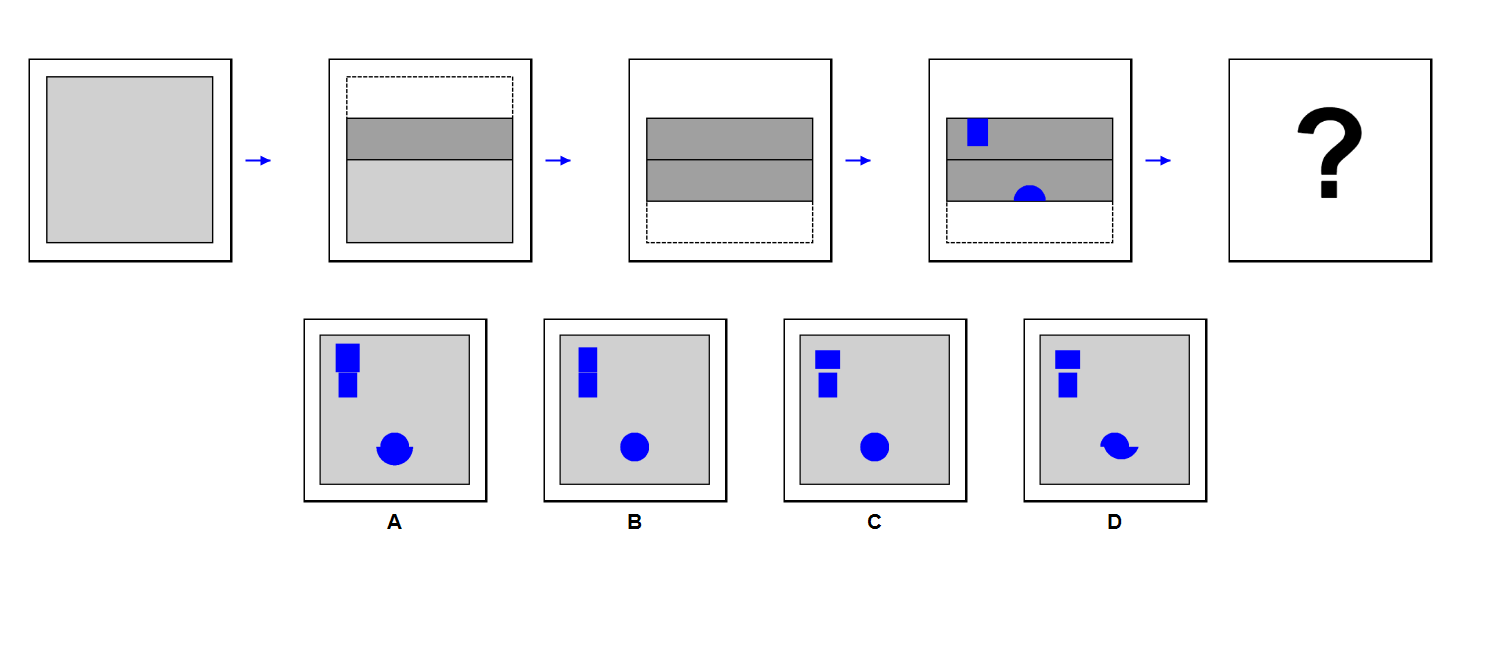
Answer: B